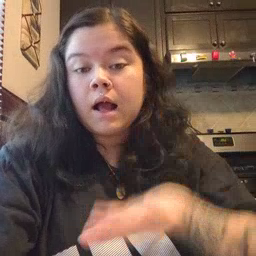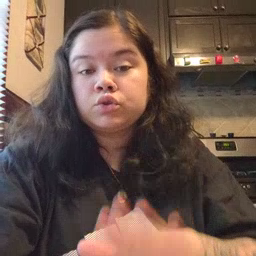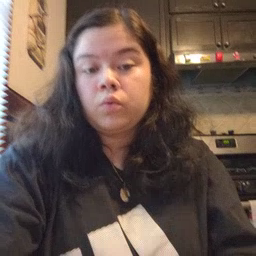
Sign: into